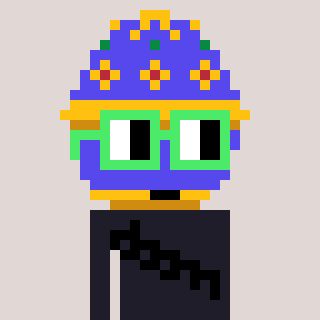
a pixel art character with square light green glasses, a faberge-shaped head and a grayscale-colored body on a warm background